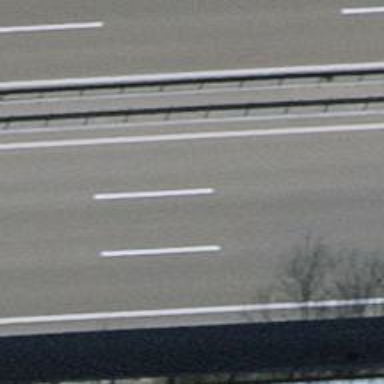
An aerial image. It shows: Service road leading to tunnel.